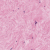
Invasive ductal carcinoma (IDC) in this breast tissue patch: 0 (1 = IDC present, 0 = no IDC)